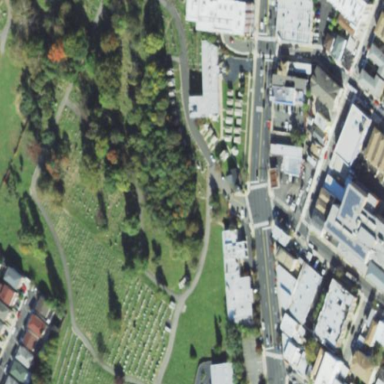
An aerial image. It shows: Cemetery.